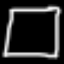
Label: square